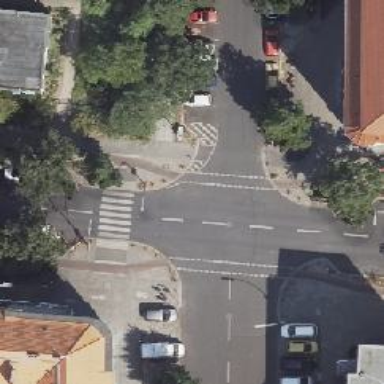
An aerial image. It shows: Unmarked crossing on the road.